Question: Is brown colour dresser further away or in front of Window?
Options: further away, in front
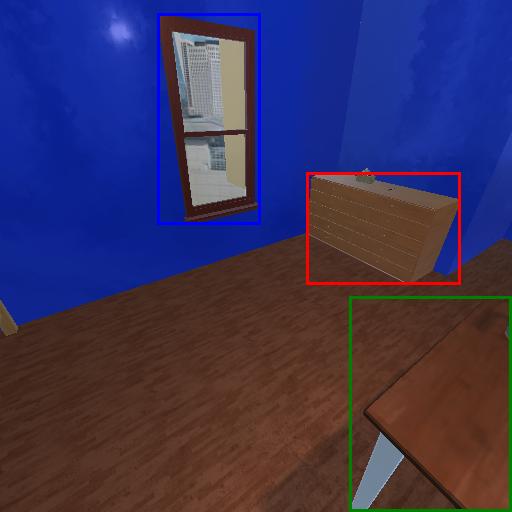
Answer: further away